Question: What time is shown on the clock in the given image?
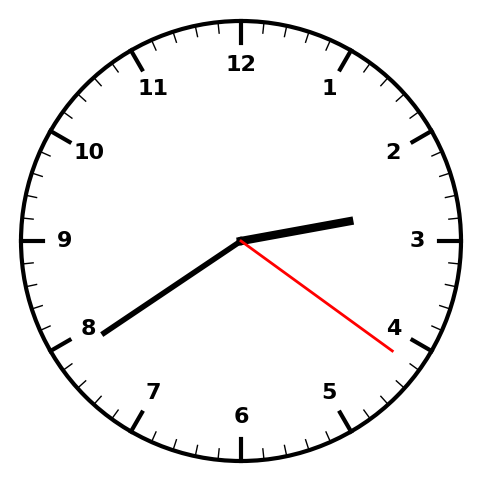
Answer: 02:39:21